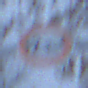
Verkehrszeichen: TatsaechlicheBreite2Komma3
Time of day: Midday
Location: Outdoor (Nature)
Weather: Overcast
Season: Winter
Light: Natural